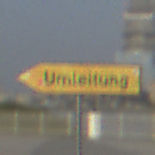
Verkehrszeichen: UmleitungswegweiserLinksweisend
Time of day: SunriseSunset
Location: Outdoor (Urban)
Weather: Clear
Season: NotSpecified
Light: Natural